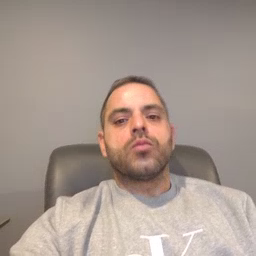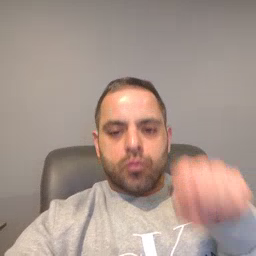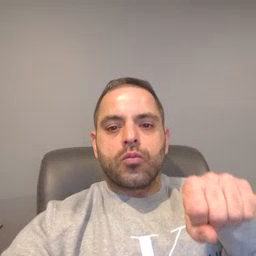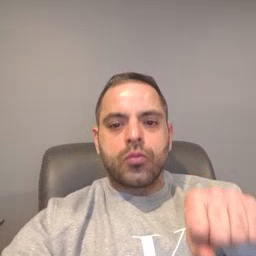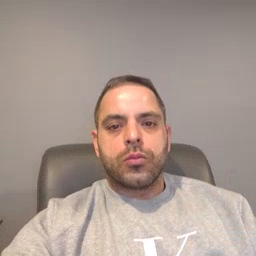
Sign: can